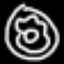
Label: donut